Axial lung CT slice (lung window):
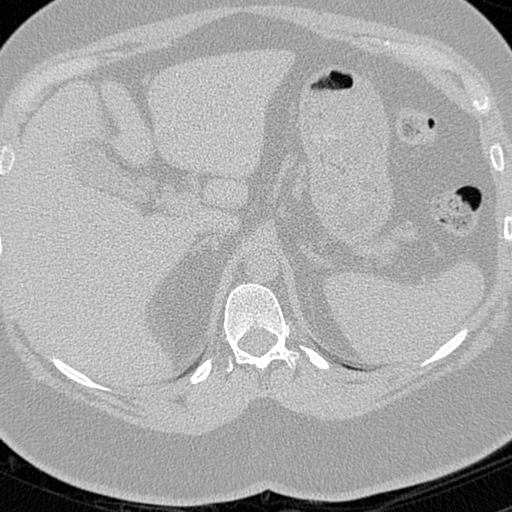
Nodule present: no